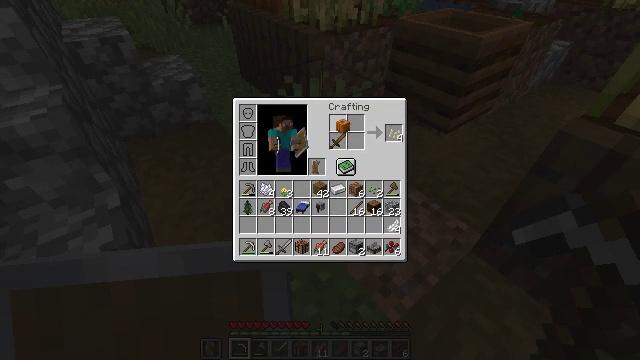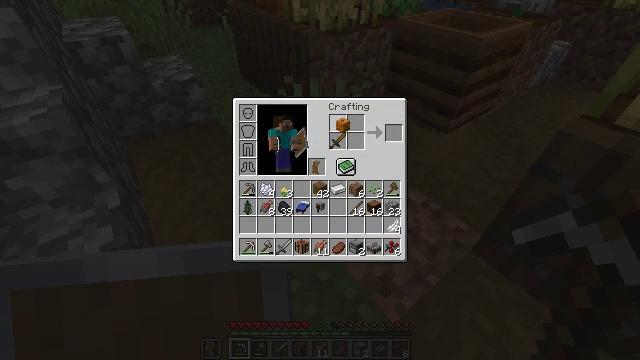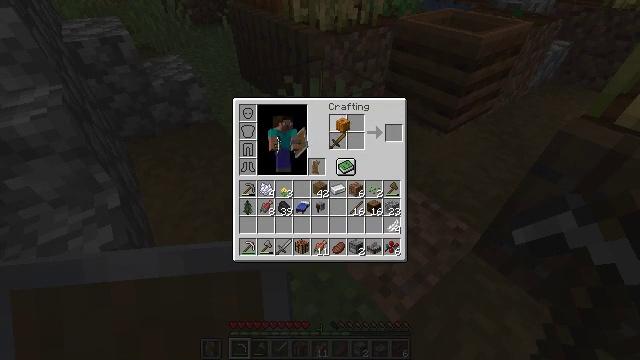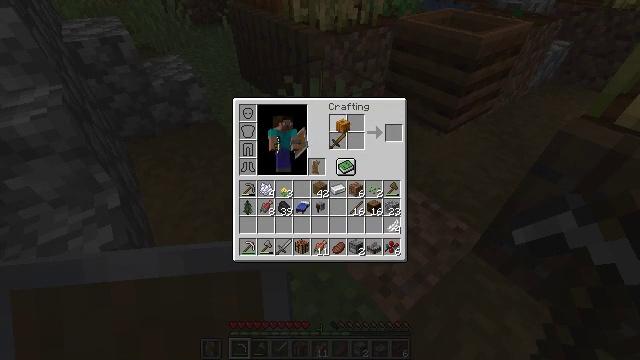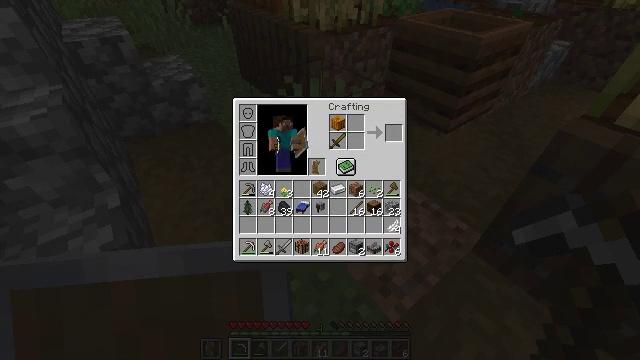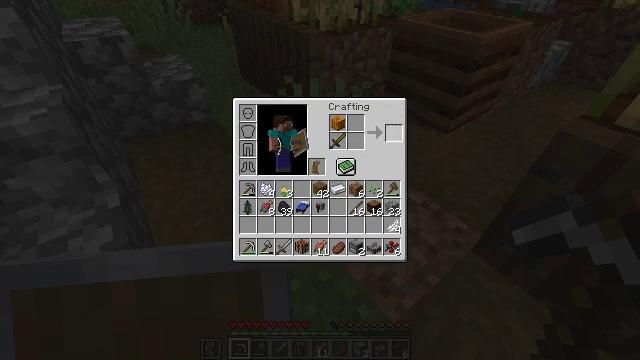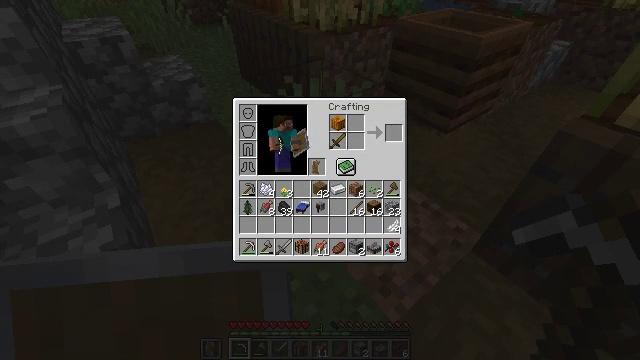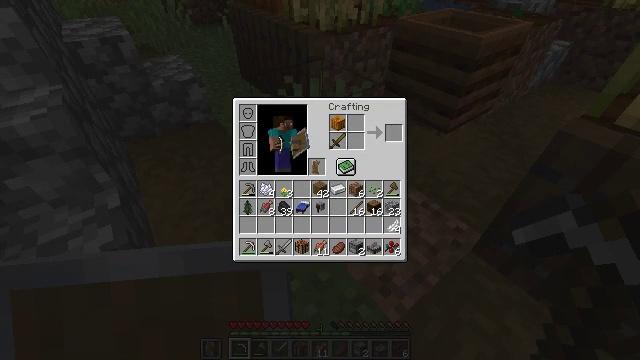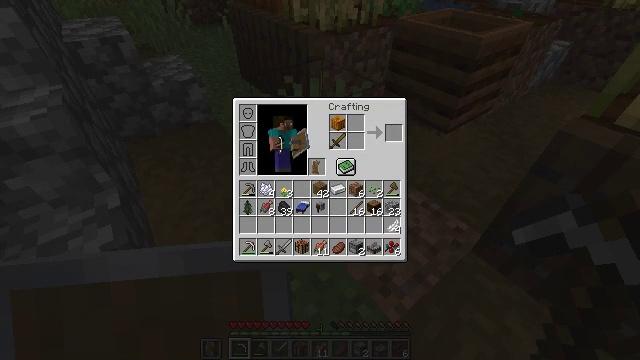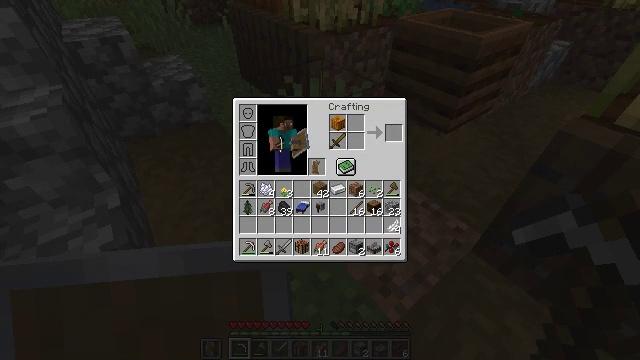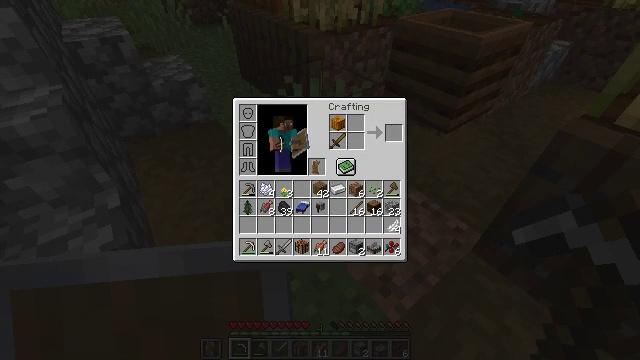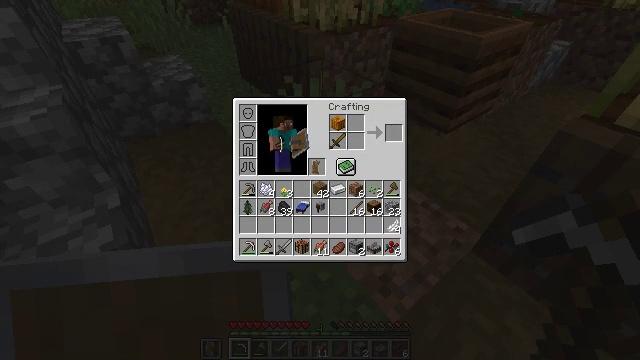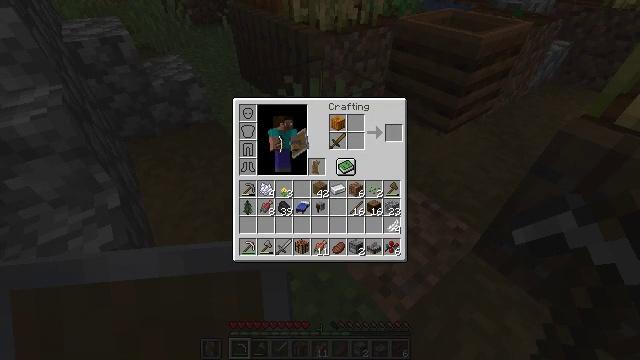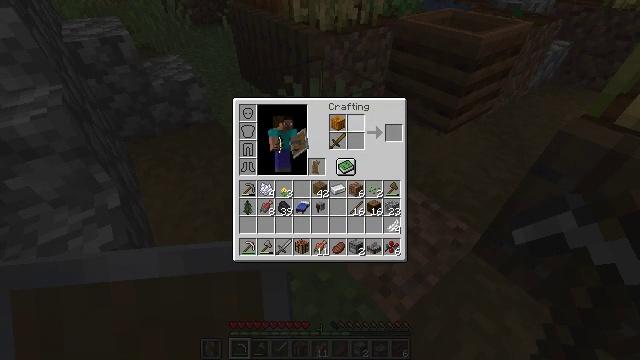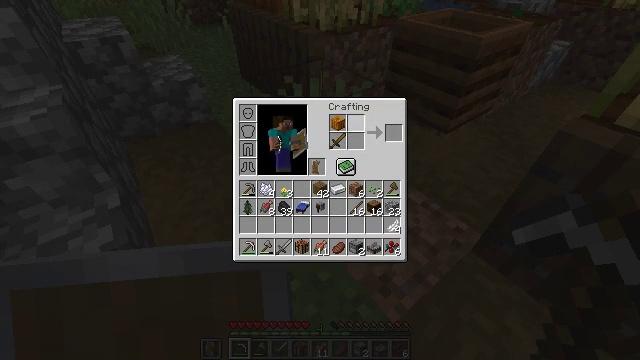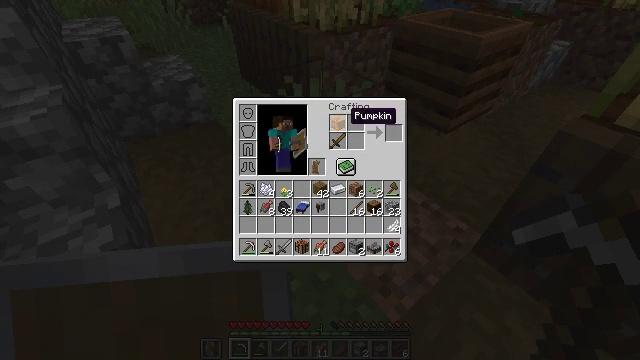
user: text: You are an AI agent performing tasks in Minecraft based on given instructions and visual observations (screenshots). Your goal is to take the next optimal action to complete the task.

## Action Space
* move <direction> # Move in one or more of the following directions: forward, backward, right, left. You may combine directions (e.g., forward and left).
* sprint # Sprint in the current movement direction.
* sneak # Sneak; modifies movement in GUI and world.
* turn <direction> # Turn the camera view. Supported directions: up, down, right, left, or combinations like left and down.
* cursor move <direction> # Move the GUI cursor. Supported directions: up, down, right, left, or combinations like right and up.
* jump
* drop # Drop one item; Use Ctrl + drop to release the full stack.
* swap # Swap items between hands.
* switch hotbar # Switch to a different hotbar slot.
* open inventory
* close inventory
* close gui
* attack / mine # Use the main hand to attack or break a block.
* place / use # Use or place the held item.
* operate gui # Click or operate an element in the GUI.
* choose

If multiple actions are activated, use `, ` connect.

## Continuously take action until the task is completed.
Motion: motion action
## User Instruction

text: Collect the pumpkin by holding left button.
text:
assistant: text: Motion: operate gui
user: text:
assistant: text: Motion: operate gui
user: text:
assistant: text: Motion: operate gui
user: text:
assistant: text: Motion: cursor move right
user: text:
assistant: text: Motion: cursor move right
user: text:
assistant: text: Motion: cursor move right
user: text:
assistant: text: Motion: no_op
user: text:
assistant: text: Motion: no_op
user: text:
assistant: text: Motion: no_op
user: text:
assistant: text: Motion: no_op
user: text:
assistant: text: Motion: cursor move left
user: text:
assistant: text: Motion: cursor move left
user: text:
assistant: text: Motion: cursor move left
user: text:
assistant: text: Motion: cursor move left
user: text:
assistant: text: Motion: no_op
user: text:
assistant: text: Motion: no_op
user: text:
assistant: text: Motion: operate gui
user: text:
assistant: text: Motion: operate gui
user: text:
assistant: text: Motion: cursor move down
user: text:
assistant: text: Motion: operate gui
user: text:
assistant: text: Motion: operate gui
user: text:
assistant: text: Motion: operate gui
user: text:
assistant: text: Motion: no_op
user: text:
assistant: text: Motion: cursor move right
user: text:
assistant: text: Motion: cursor move right
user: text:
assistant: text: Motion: no_op
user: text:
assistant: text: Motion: no_op
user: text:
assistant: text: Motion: cursor move left
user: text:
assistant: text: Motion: cursor move left
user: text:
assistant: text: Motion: cursor move left